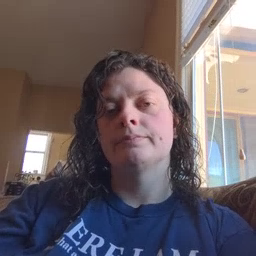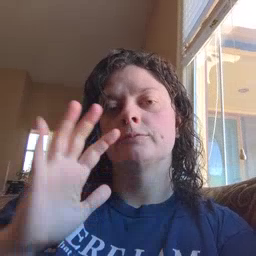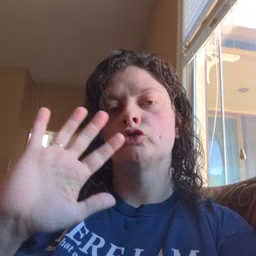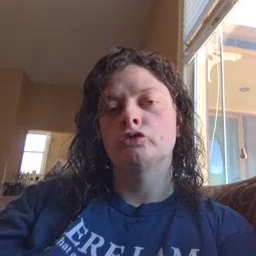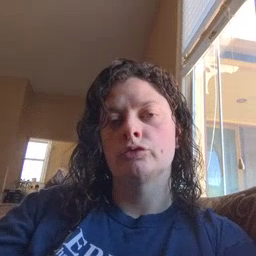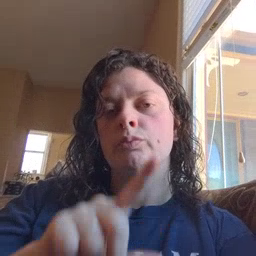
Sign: finish